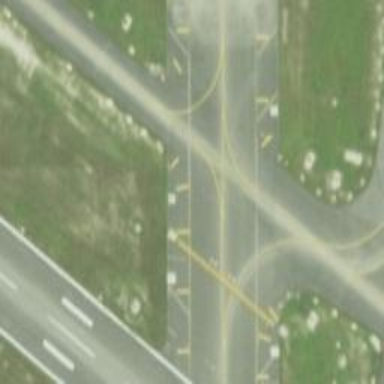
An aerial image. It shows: Image of taxiway at airport.